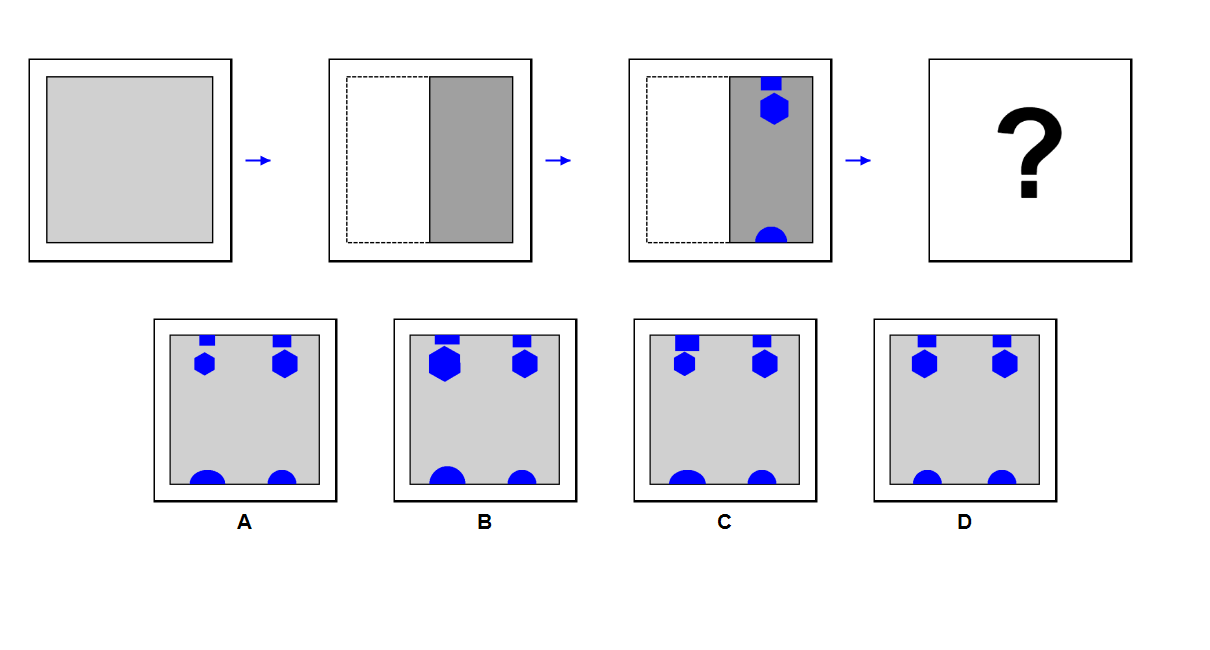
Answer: D